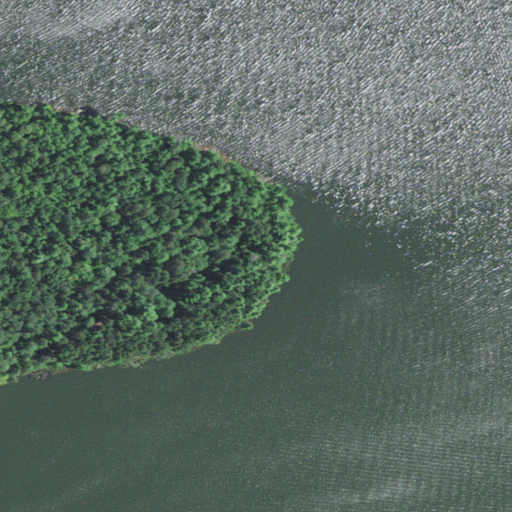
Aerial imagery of cape in Wisconsin named Miles Point containing open water, mixed forest, and evergreen forest